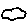
Label: cloud